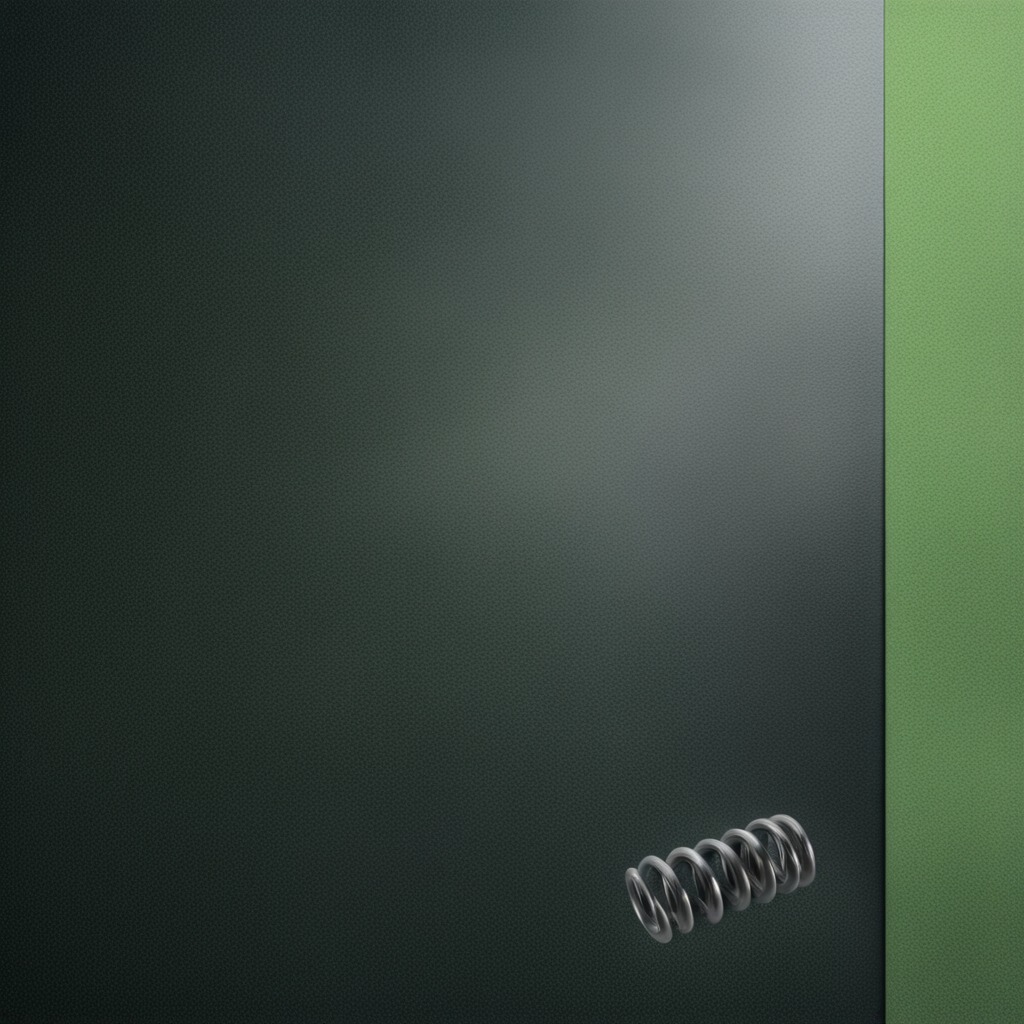
A coiled metal spring lies on a green rubber mat.